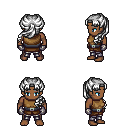
a pixel art fantasy rpg character, male body template, human, dark skin, leather chest armor, metal pants, white princess hairstyle, metal gloves, four views (front, back, left, right), 2x2 character sprite sheet, small pixel art, hard edges, no anti-aliasing